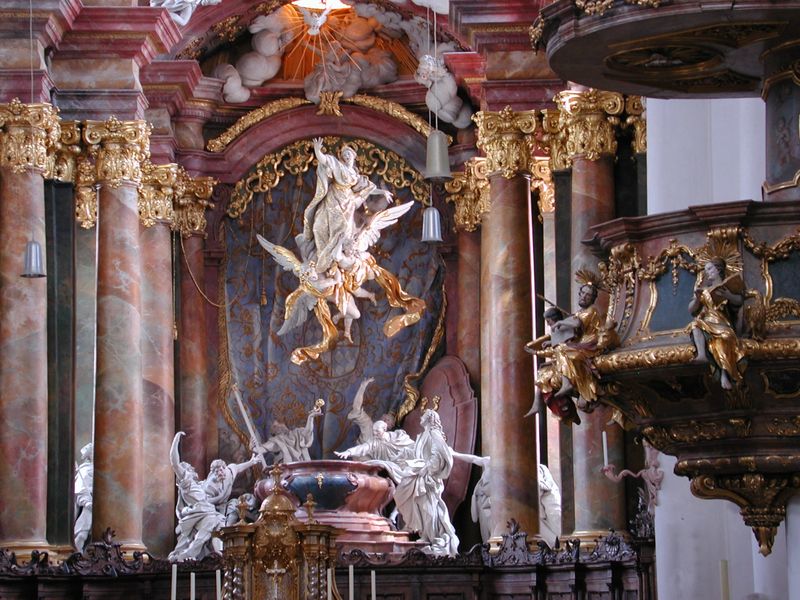
Titel: Himmelfahrt Mariens
Künstler: Egid Quirin Asam
Standort: Rohr, St. Mariä Himmelfahrt  (EU - D)
Schlagwörter: wolken, braun, marmor, säulen, rot, barock, taube, vorhang, kirche, sonne, gold, engel, stuck, plastik, dom, strahlen, becken, altar, kanzel, taufe, taufbecken